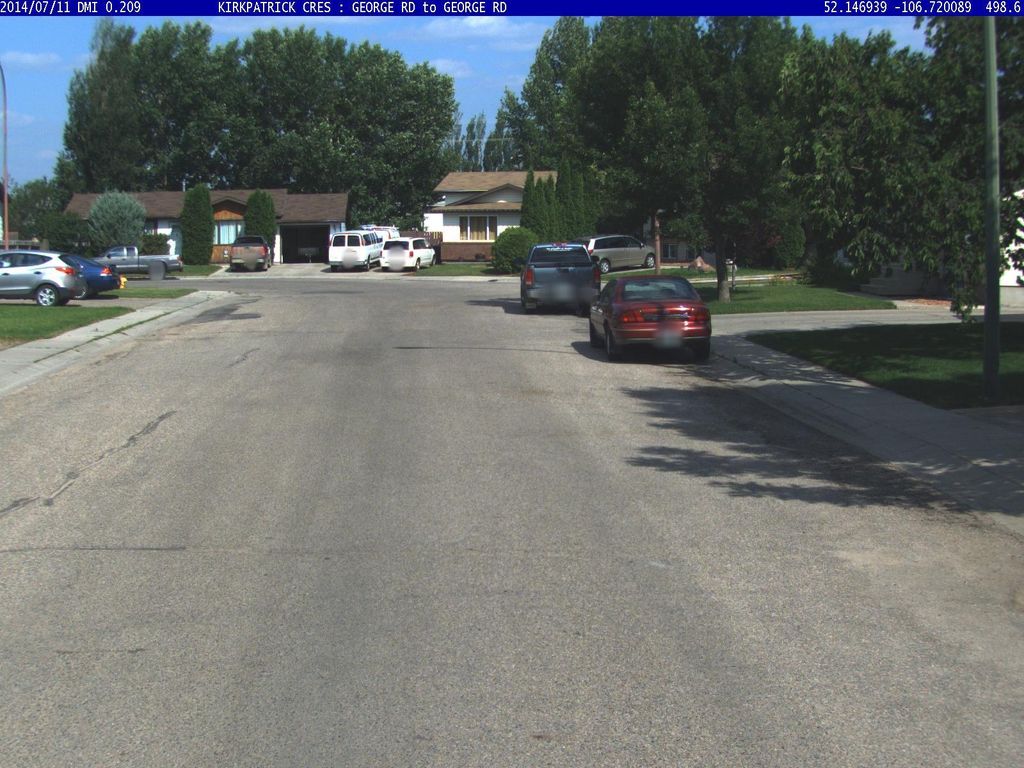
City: saskatoon